Interaction volume radius: 10 \u00c5
Interaction volume height: 15 \u00c5
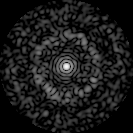
Disorder parameter: 0.8385